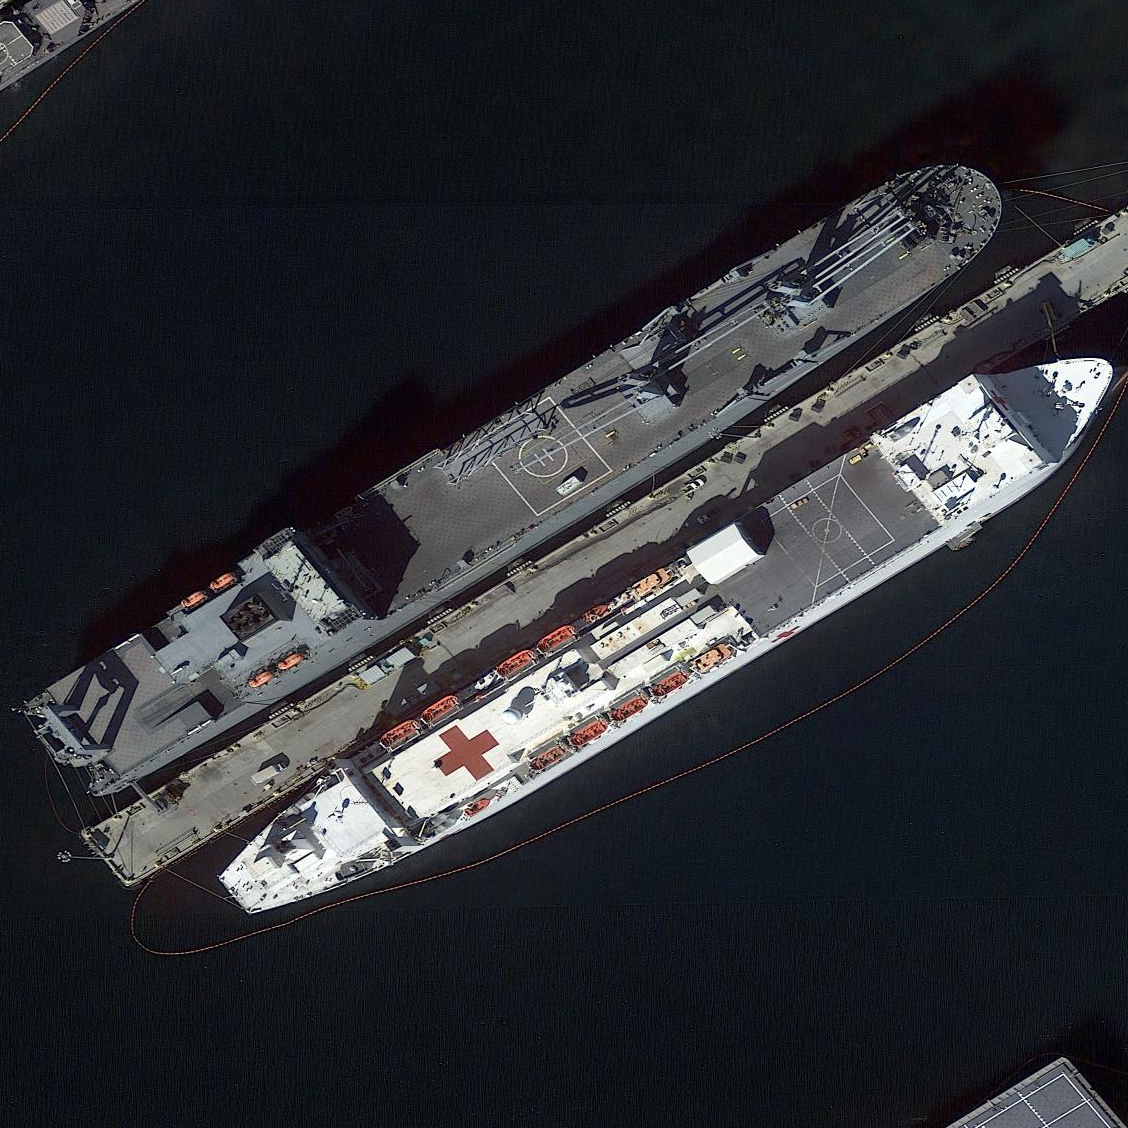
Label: Medical_ship